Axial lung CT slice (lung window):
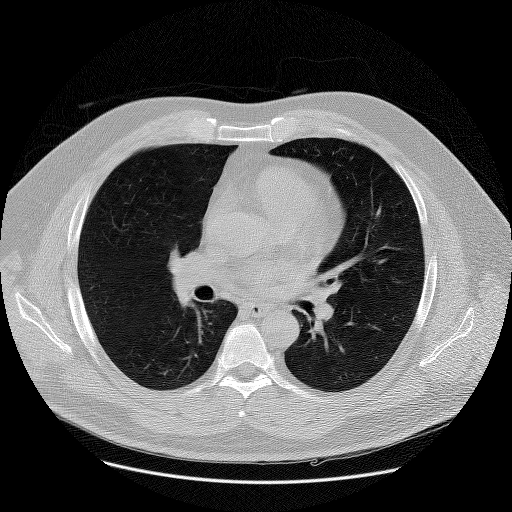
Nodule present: no